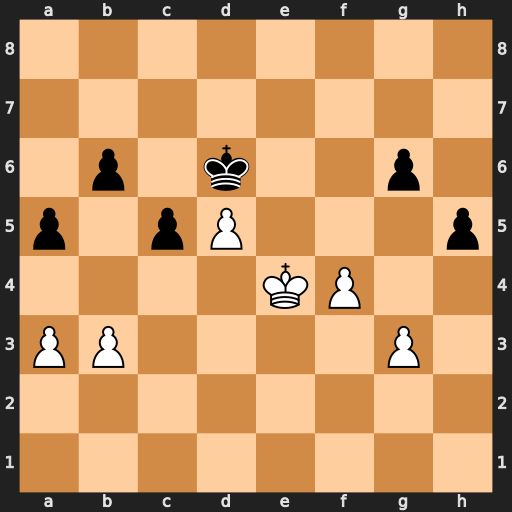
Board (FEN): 8/8/1p1k2p1/p1pP3p/4KP2/PP4P1/8/8
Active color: w
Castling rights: -
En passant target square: -
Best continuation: a4 b5 axb5